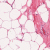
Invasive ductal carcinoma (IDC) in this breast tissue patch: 0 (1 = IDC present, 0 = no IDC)